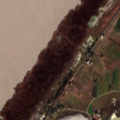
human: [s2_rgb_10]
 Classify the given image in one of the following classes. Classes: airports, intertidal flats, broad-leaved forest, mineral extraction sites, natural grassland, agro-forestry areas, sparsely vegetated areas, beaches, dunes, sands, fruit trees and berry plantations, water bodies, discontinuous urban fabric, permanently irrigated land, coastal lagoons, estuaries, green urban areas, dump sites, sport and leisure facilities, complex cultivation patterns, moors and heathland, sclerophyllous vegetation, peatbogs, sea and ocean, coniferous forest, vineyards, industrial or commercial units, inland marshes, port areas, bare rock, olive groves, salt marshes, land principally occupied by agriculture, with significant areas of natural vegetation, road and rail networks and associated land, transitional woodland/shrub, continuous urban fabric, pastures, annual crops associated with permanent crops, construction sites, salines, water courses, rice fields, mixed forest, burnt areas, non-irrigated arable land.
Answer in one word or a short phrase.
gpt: non-irrigated arable land, vineyards, natural grassland, inland marshes, water bodies